高三 · 图论
如图所示是地球温室效应图, 则该图是 . (填“结构图”或“流程图”)

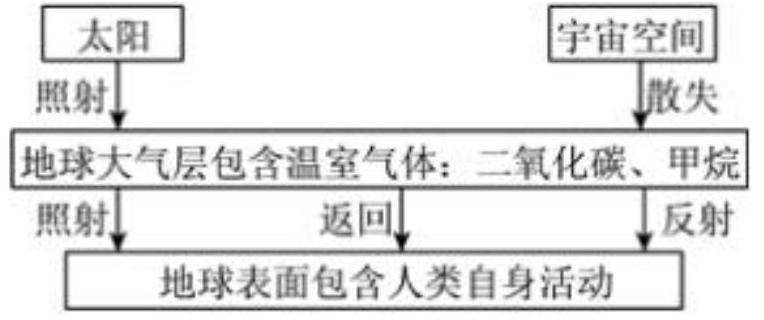
答案: 流程图
解析: 该图表述的是动态过程，应填“流程图”